Question: In most organizations, are external users (outside the organization) granted access to SSRS reports by going directly to Report Manager with limited permissions to view their reports only, for example, or do organizations more often create a separate dashboard website which pulls in the reports from SSRS?
I'm asking because currently I see a situation where there is a separate .NET site which pulls reports from SSRS, and I'm curious if this is a possibly unnecessary extra layer (the separate website), or do companies often create a separate dashboard site due to limitations(?) of SSRS Report Manager, or for security reasons? For example, could the Reporting Services Report Manager interface be customized to look like an organization's website reporting interface (with their logo, colors, etc), and not the standard out of the box Report Manager?

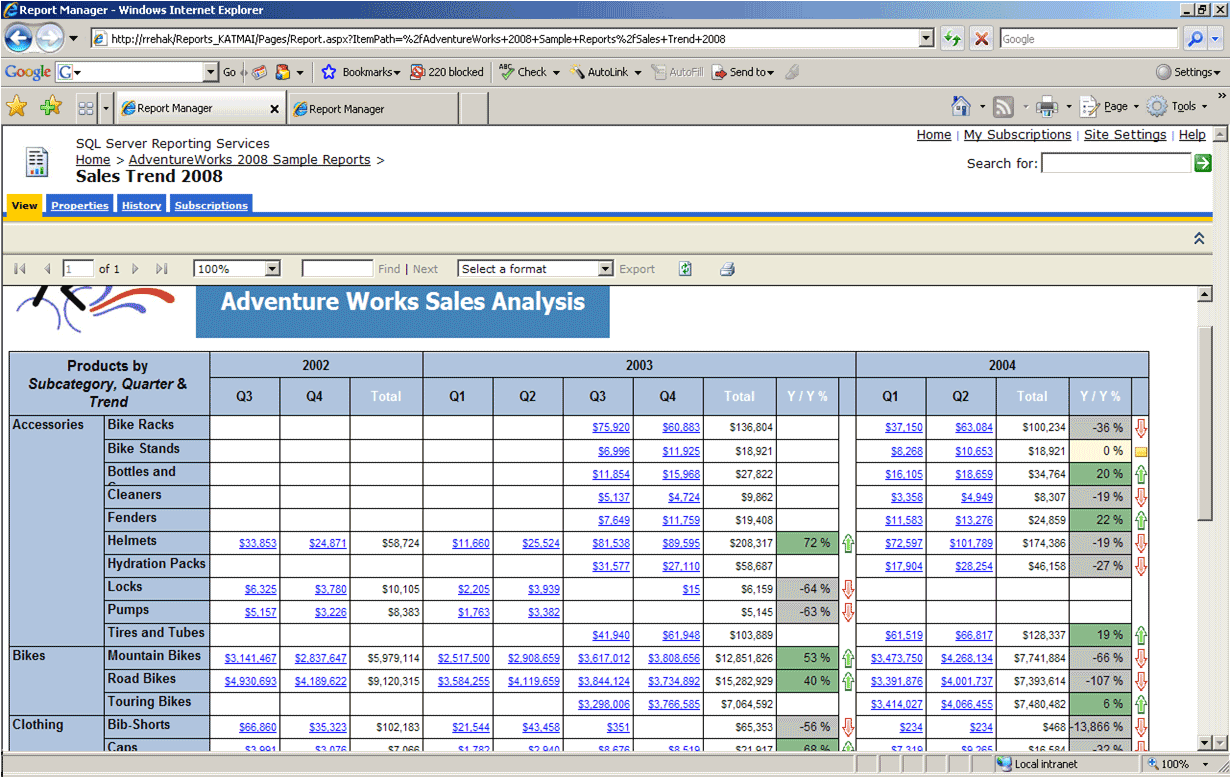
Answer: > Do companies often create a separate dashboard site due to limitations(?) of SSRS Report Manager, or for security reasons?
Yes and no; it's going to depend a lot on the needs of the company. If Report Manager isn't doing what you need, then a custom solution is really the only option...
> For example, could the Reporting Services Report Manager interface be customized to look like an organization's website reporting interface (with their logo, colors, etc), and not the standard out of the box Report Manager?
To a limited degree, yes. You can modify the CSS sheets being used by SSRS, and inject some Javascript to apply some style hacks, but what you'll be able to accomplish is still quite limited. See here for getting started: <URL>